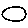
Label: circle